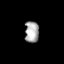
Tissue: skin
Cell type: Others
Senescence score: 0.7087
Nuclear area (px): 295
Mean DAPI intensity: 169.407